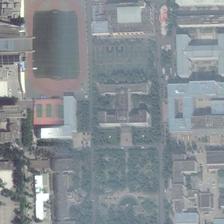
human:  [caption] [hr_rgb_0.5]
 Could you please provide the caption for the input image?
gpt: a playground with basketball fields next to it is beside a large piece of green trees and many buildings .

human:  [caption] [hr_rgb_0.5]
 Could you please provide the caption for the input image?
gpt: a large court and six tall buildings with white paint beside .

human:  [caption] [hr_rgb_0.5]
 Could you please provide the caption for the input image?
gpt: what in the left hand of greebelt is some skycrapers and there is a football field in the right hand .

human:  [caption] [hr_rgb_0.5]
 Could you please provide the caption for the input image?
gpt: some tall buildings are next to several pieces of green plants near a playground .

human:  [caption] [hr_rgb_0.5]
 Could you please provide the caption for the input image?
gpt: a playground with many basketball fields and several tennis courts is surrounded by many trees and houses .